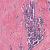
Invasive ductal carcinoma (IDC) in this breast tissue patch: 0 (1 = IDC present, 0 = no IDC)